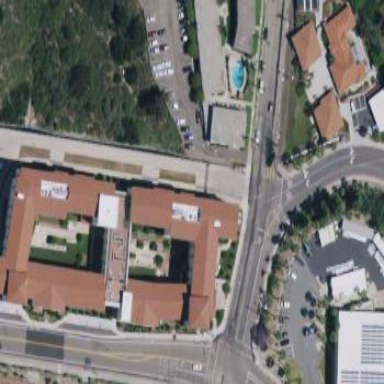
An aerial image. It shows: Dormitory building.